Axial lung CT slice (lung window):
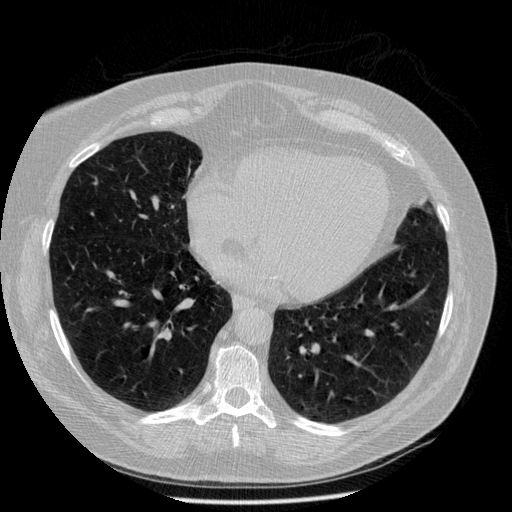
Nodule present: no